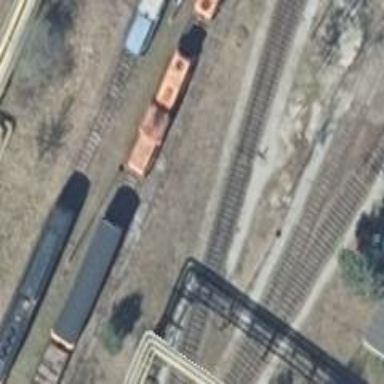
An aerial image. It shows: Railway switch.